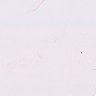
Metastatic tissue present: no